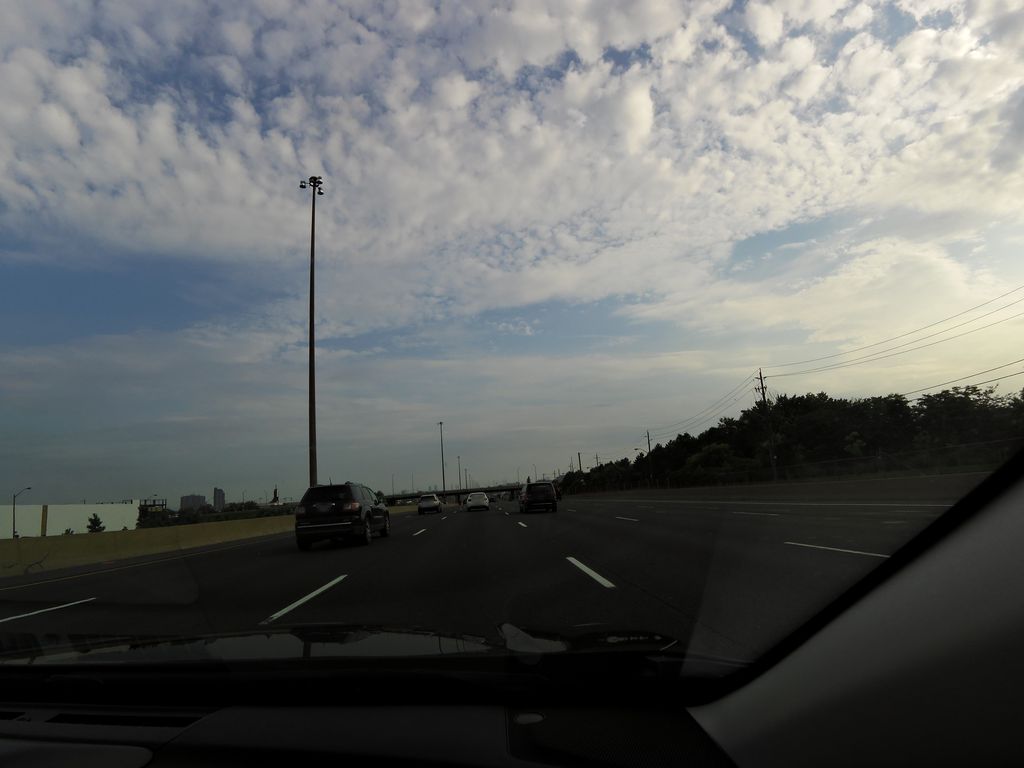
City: toronto